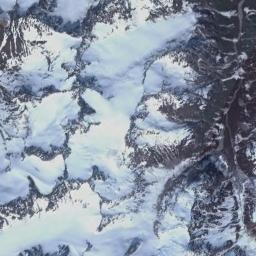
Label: snowberg